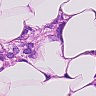
Metastatic tissue present: yes